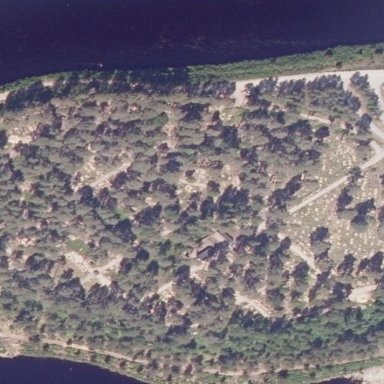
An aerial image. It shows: Cemetery.